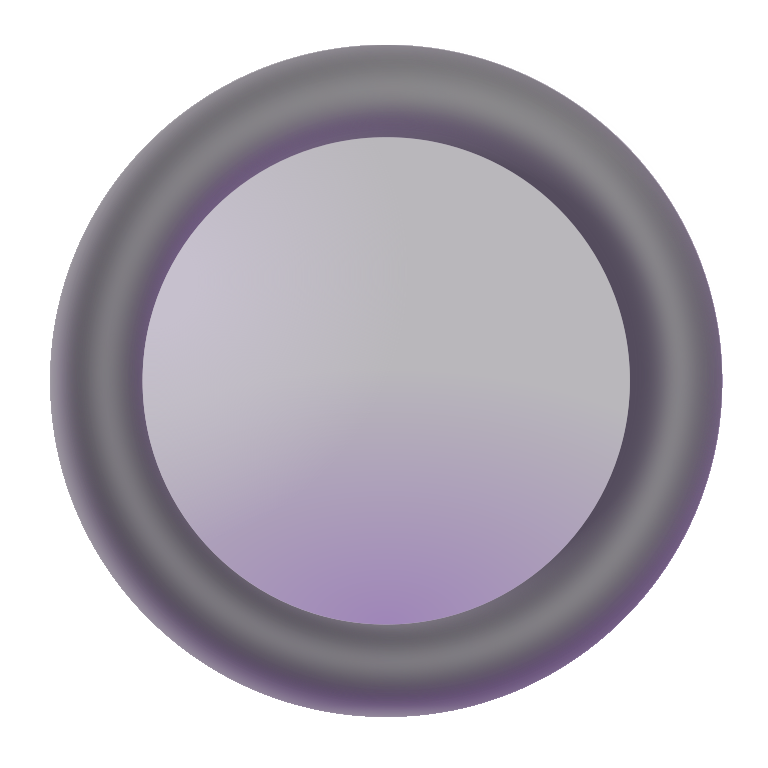
radio button color